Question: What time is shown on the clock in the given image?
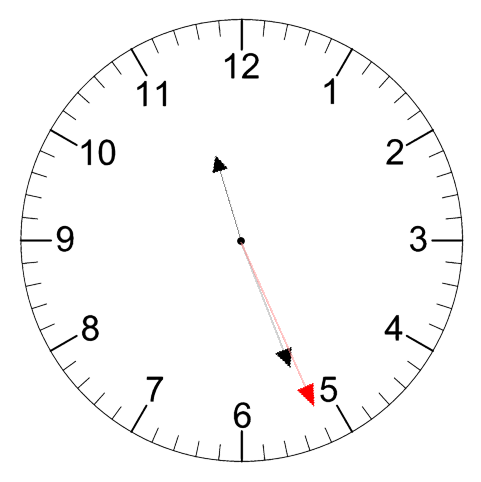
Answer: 11:26:26